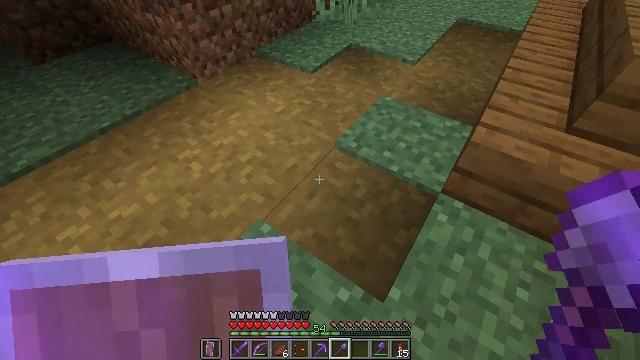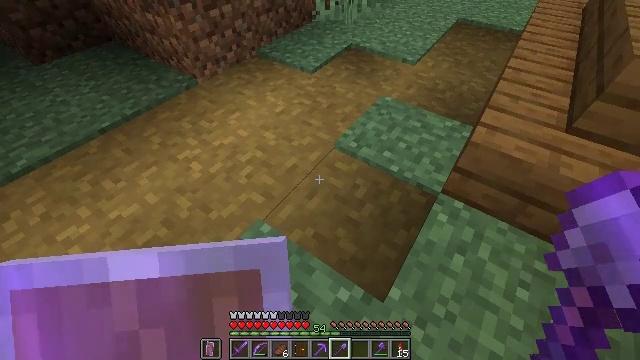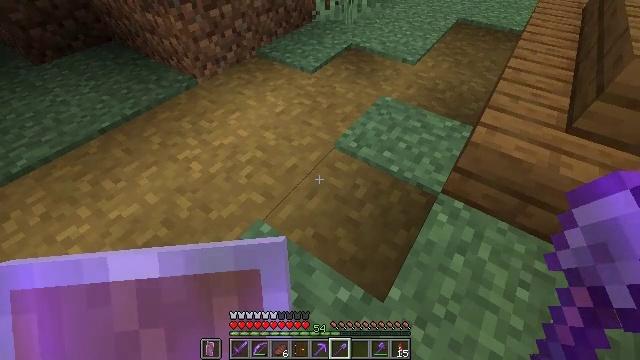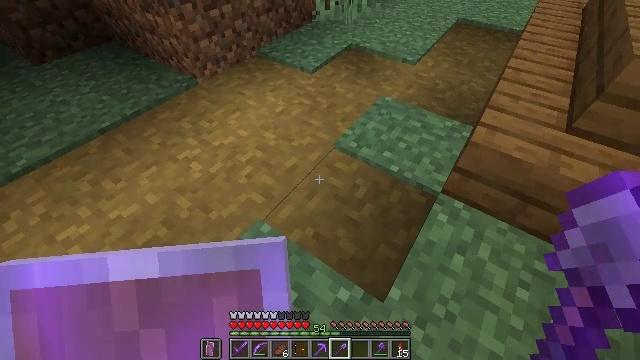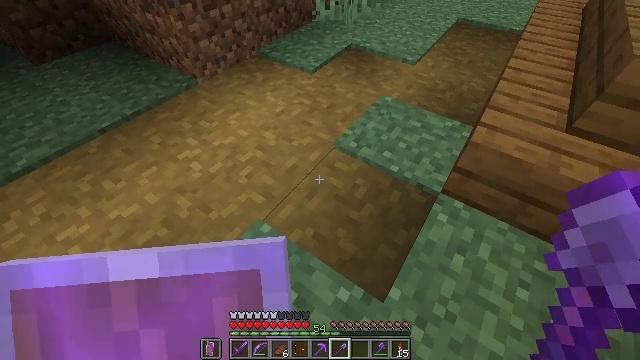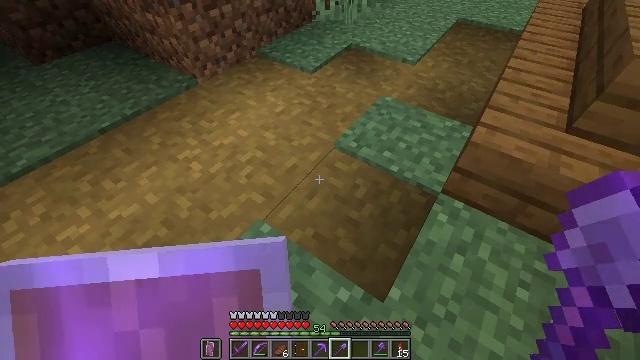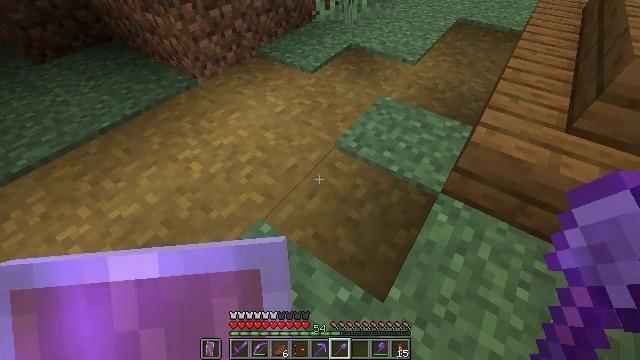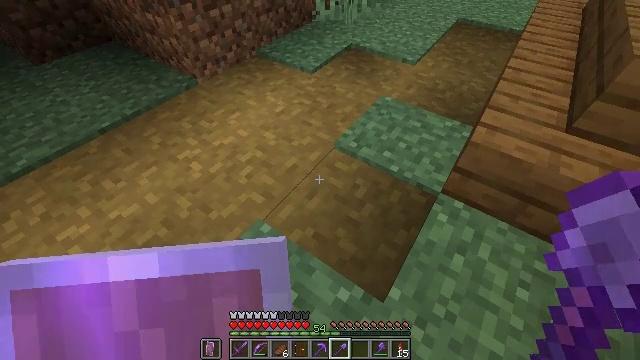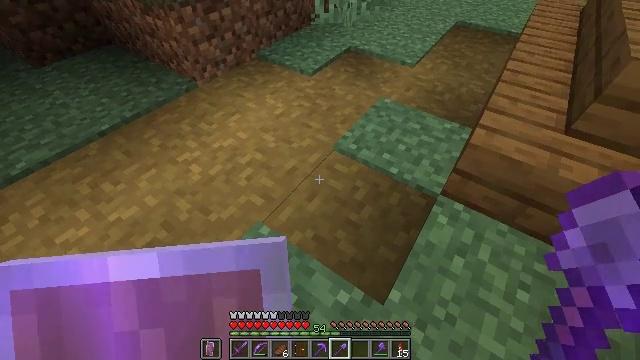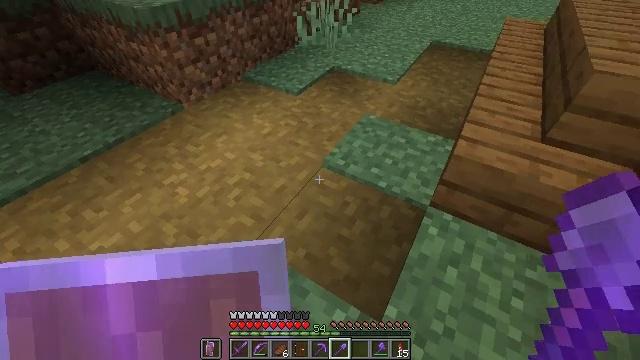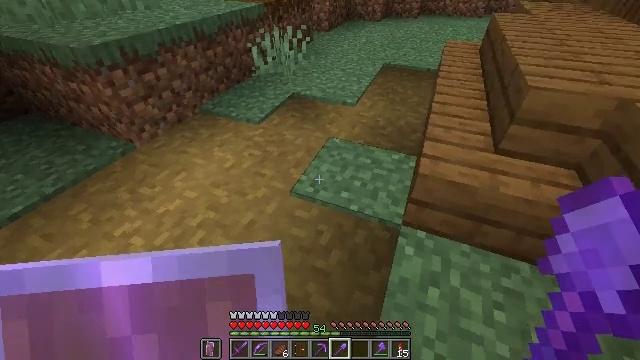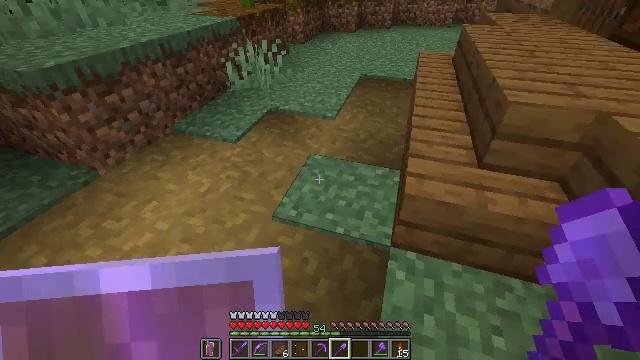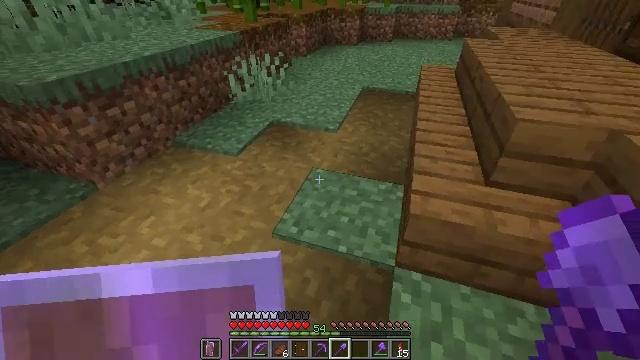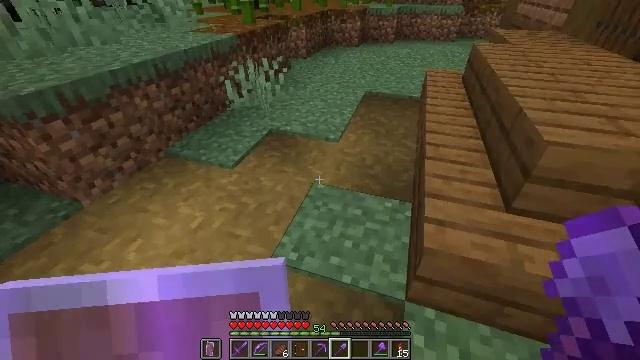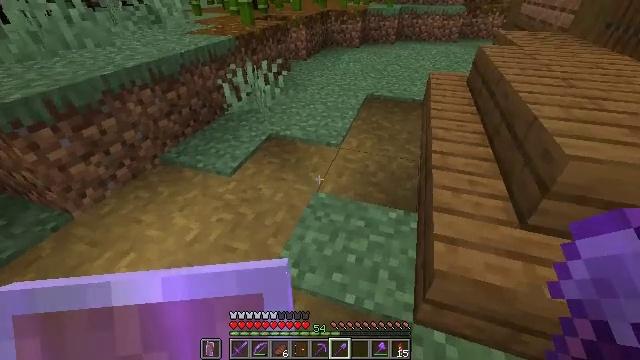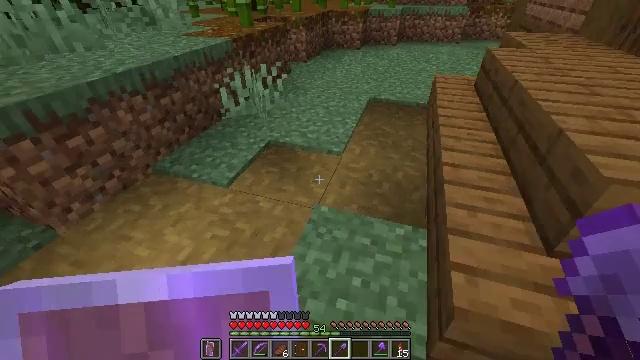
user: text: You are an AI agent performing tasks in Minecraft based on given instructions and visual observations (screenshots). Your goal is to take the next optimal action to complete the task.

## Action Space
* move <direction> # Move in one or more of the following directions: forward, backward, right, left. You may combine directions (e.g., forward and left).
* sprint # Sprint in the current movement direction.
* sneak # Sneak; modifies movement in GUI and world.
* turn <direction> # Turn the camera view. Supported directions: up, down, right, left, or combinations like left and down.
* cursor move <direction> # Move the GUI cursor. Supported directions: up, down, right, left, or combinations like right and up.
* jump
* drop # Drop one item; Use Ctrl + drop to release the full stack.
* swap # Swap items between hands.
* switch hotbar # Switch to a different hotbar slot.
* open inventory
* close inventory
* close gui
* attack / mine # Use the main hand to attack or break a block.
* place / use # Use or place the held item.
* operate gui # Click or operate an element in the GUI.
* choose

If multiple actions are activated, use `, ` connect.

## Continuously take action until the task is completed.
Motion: motion action
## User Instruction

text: Break oak leaves from the trees.
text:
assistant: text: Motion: no_op
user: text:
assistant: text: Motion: no_op
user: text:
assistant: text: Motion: no_op
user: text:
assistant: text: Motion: no_op
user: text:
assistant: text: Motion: no_op
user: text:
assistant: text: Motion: no_op
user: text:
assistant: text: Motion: no_op
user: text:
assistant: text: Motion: no_op
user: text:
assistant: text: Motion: turn right and up
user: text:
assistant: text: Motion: move forward, turn right and up
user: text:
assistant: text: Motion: move forward, turn right and up
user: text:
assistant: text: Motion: move forward, turn up
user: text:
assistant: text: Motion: move forward
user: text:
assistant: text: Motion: move forward
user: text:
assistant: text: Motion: move forward
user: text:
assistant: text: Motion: move forward
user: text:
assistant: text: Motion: move forward
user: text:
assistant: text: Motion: move forward
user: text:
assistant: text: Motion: move forward
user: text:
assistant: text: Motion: move forward
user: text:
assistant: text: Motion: move forward
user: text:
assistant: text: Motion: move forward, turn right
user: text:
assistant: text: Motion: move forward, turn right and up
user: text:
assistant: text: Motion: move forward, turn right and up
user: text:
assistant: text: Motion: no_op
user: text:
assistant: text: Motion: no_op
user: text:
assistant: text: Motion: turn up
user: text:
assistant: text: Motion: turn up
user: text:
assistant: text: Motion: turn left and up
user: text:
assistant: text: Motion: turn up